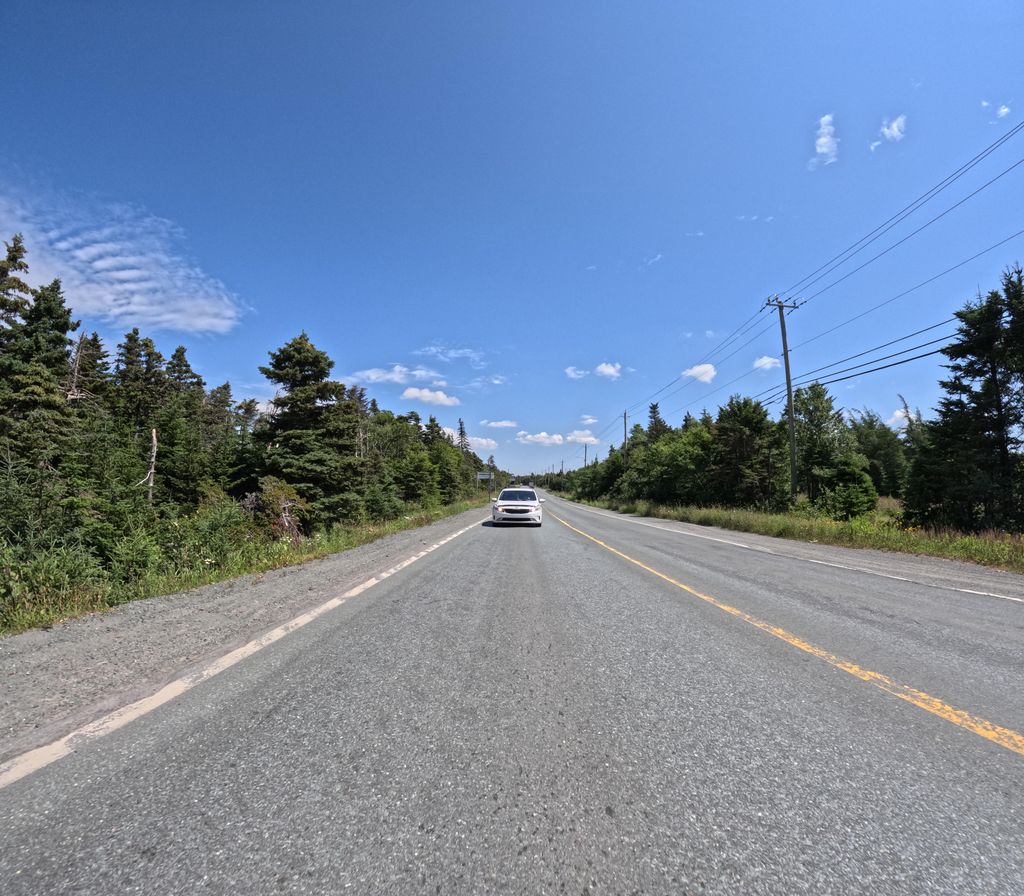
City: st_johns